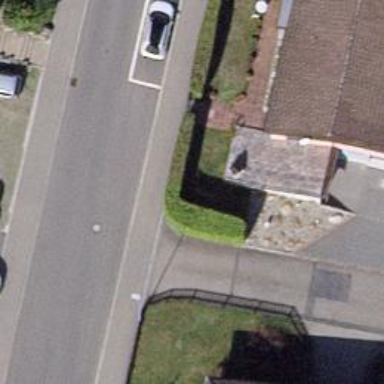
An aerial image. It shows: Hedge acting as barrier.